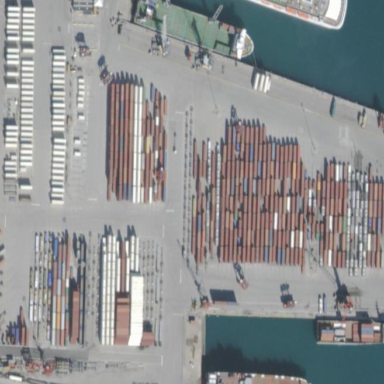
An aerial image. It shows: Industrial area designated as port for cargo handling. The focus is on container transportation.